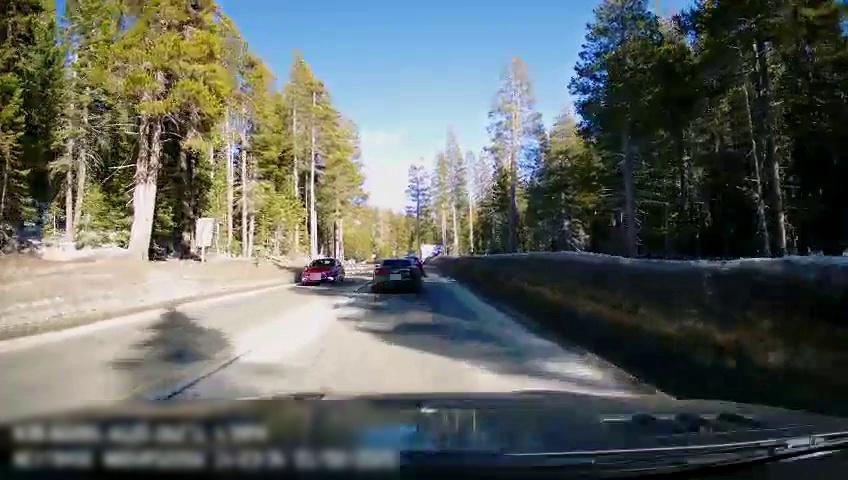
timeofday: Day
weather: Sunny
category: Drivable Space
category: Vehicles | Car
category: Vehicles | Car
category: Vehicles | Car
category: Lanes | Opposite Lane